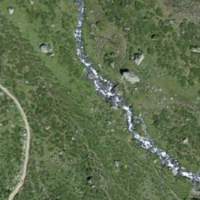
EUNIS habitat code: 26
Species observed at this site:
Anthus spinoletta